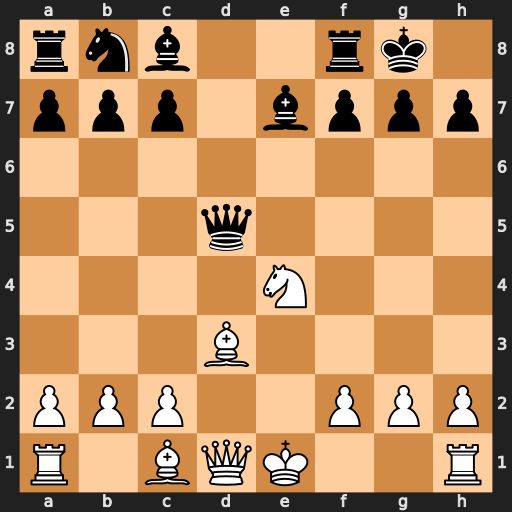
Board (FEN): rnb2rk1/ppp1bppp/8/3q4/4N3/3B4/PPP2PPP/R1BQK2R
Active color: w
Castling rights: KQ
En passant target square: -
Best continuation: Nf6+ Bxf6 Bxh7+ Kxh7 Qxd5